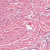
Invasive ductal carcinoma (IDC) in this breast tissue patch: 0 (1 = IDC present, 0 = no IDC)